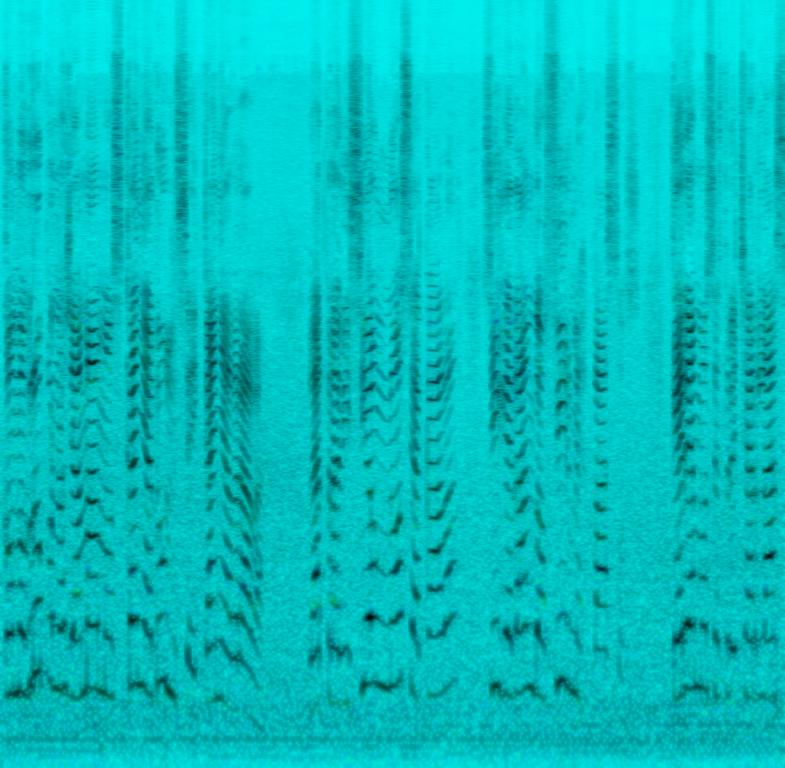
This is the live performance of a Mexican folk music piece. In the beginning, there is a female voice giving an introductory speech in the Spanish language. Then, the arpa jarocha (which is a Mexican harp) and the ukulele start playing a lively and relaxed tune. The atmosphere is vibrant. This piece could be used in the soundtrack of a Mexican soap opera during scenes of calmer temperament.